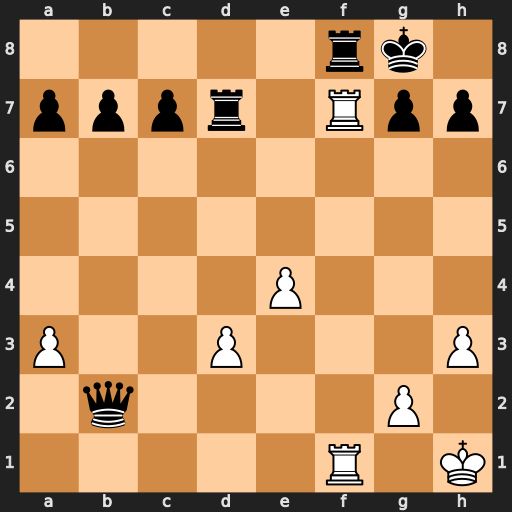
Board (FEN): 5rk1/pppr1Rpp/8/8/4P3/P2P3P/1q4P1/5R1K
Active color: w
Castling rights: -
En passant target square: -
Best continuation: Rxf8#